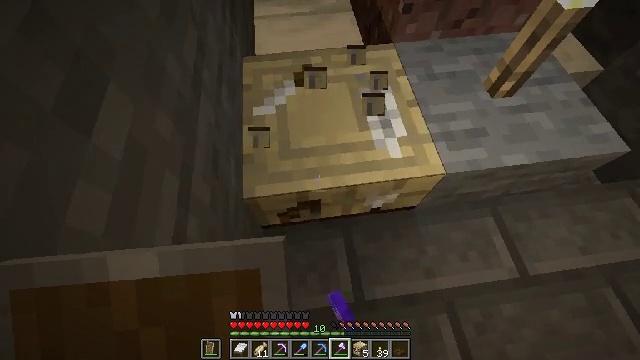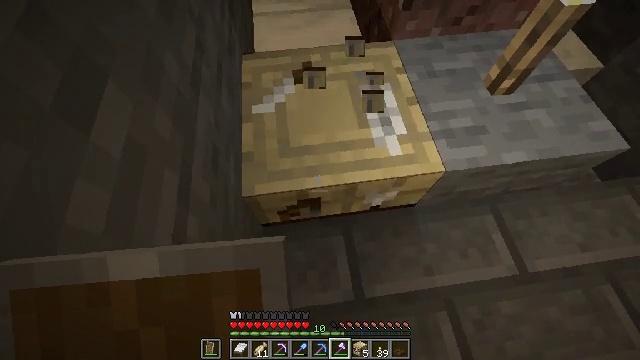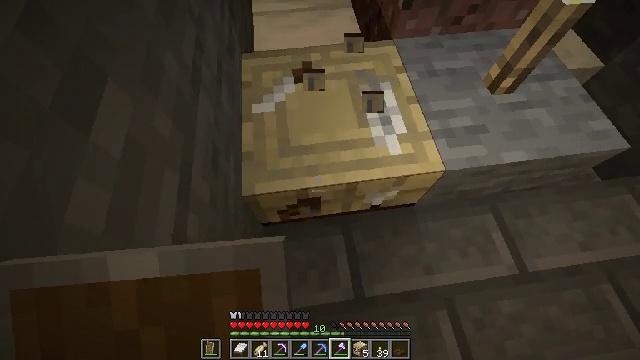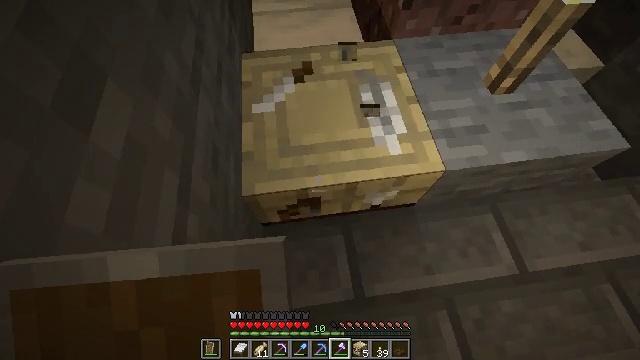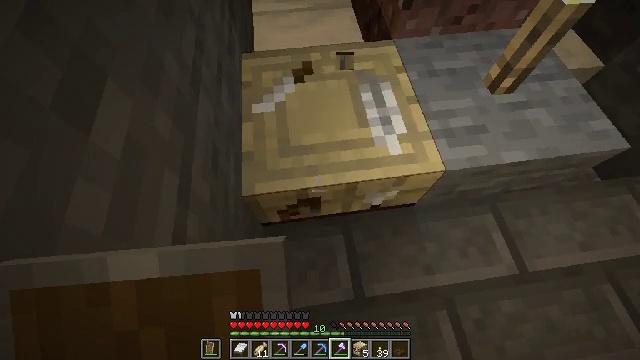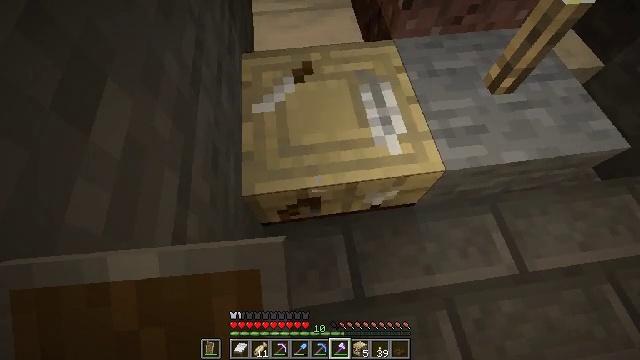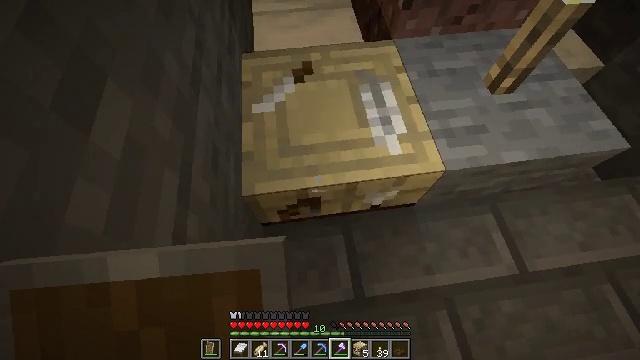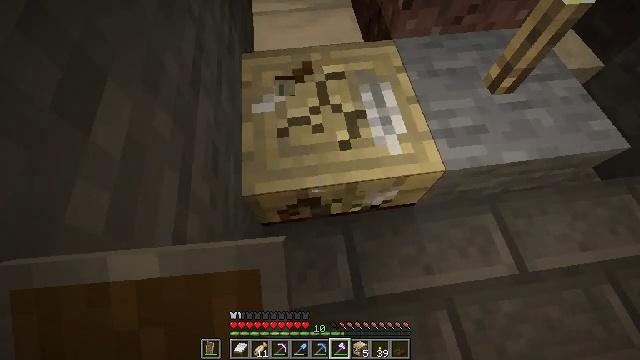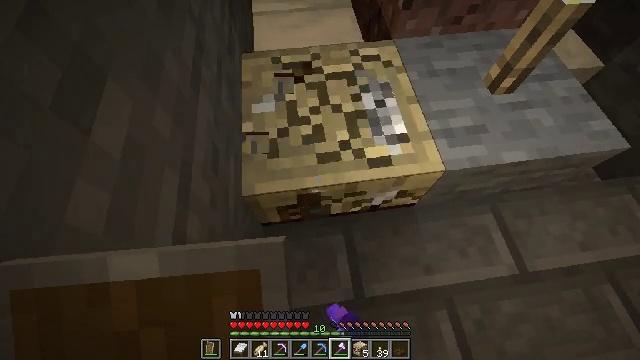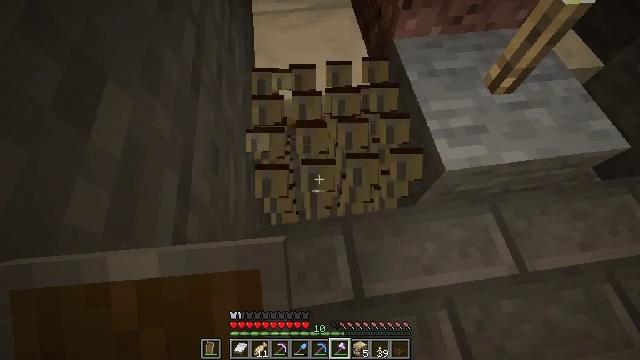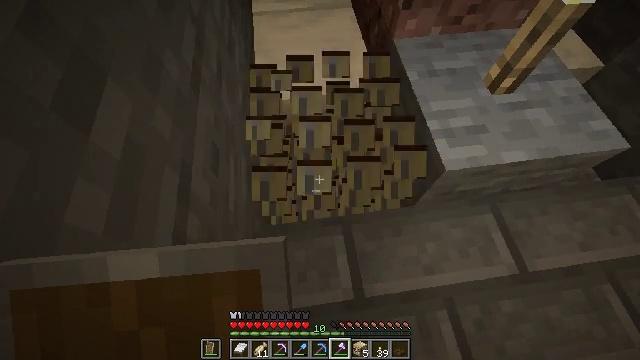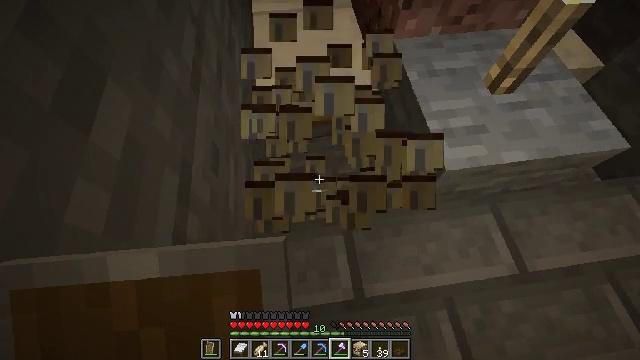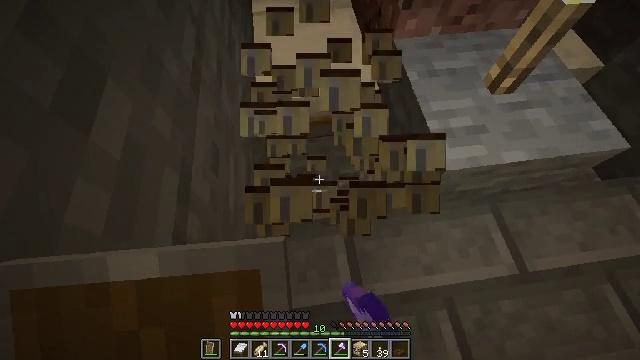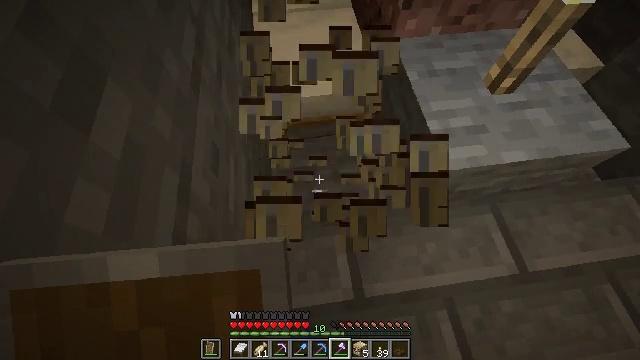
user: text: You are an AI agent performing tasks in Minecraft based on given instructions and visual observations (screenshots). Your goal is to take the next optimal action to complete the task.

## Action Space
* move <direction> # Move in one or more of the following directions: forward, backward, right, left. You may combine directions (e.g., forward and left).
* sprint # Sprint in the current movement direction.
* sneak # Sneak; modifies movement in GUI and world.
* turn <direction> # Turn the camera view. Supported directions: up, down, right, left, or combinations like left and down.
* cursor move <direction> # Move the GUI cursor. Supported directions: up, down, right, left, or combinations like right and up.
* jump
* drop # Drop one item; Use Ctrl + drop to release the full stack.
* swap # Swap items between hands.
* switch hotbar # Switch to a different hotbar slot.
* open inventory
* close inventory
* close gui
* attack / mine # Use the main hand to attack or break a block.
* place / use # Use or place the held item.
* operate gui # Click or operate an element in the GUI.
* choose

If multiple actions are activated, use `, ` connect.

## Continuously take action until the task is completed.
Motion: motion action
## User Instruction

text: Mine block fletching table.
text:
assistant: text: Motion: no_op
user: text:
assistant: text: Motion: no_op
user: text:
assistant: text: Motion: no_op
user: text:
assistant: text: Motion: no_op
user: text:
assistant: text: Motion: no_op
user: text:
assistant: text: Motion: no_op
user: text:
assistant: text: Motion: attack / mine
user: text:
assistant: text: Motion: attack / mine
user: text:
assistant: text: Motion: attack / mine
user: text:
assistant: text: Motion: attack / mine
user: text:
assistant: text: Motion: attack / mine
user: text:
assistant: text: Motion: no_op
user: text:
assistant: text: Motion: no_op
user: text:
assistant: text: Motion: no_op